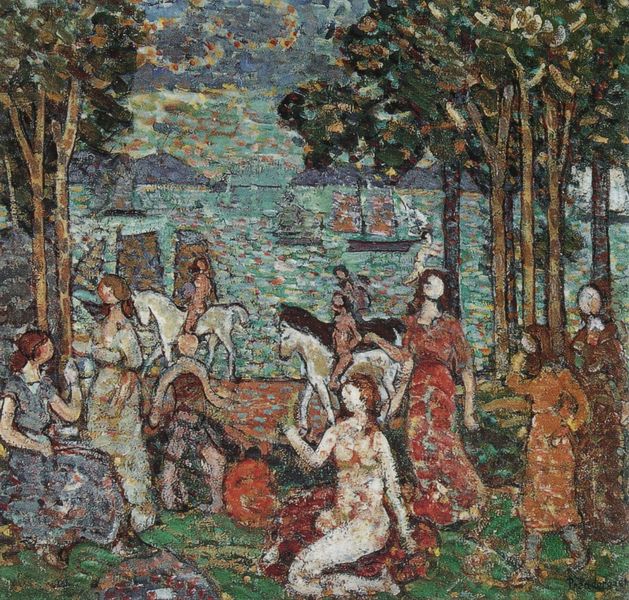
Titel: The Promenade
Künstler: Maurice Brazil Prendergast
Standort: New York (New York)
Institution: Whitney Museum of American Art
Schlagwörter: akt, baum, berg, blau, gemälde, haut, himmel, laub, meer, nackt, wasser, weiß, wolken, baden, badende, bäume, fluss, frauen, gelb, grün, impressionismus, landschaft, menschen, mädchen, see, sitzen, teich, ufer, äste, blumen, braun, bunt, frau, haar, kleid, kleider, nacht, orange, reden, stuhl, szene, tisch, unterhalten, ausblick, blüten, gras, park, rasen, rot, tuch, wiese, wolke, gespräch, malerei, trinken, arm, arme, stehen, stein, ast, horizont, natur, stamm, sonne, gold, sitzend, tücher, decke, wald, boot, boote, pferd, pferde, reiter, garten, mähne, reiten, reiterin, brüste, küste, schiff, schiffe, segel, segelschiffe, sommer, strand, wellen, ruhen, ansicht, pointilismus, segelschiff, warm, berge, farben, gebirge, idylle, picknick, stämme, essen, spielen, freizeit, nackte, baumkronen, striche, segelboote, segeln, punkte, durchblick, schwimmen, konturen, tupfen, schimmel, flecken, knieend, kniend, amazonen, hain, eden, getupft, kandinsky, inseln, pointillismus, lagern, pointilissmus, kleide, tehen, reiterinnen, weiße pferde, mädchen kleider